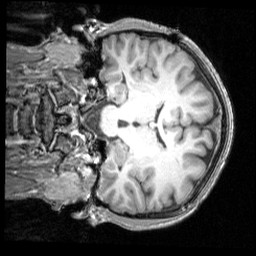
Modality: T1w
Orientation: coronal
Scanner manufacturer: siemens
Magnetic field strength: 3 T
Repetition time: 1.8 s
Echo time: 0.00295 s